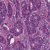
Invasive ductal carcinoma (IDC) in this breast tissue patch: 1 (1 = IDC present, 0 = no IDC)